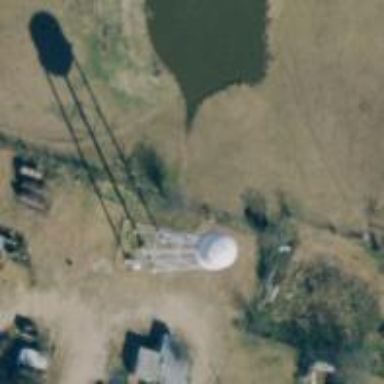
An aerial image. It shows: Water tower that is man-made.